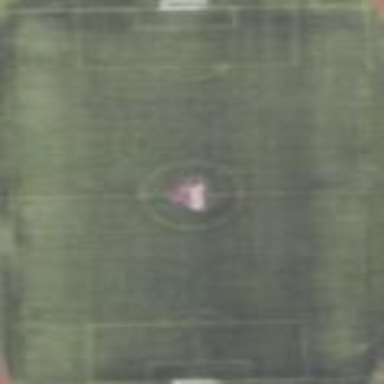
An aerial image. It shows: Soccer pitch for leisure land activities.